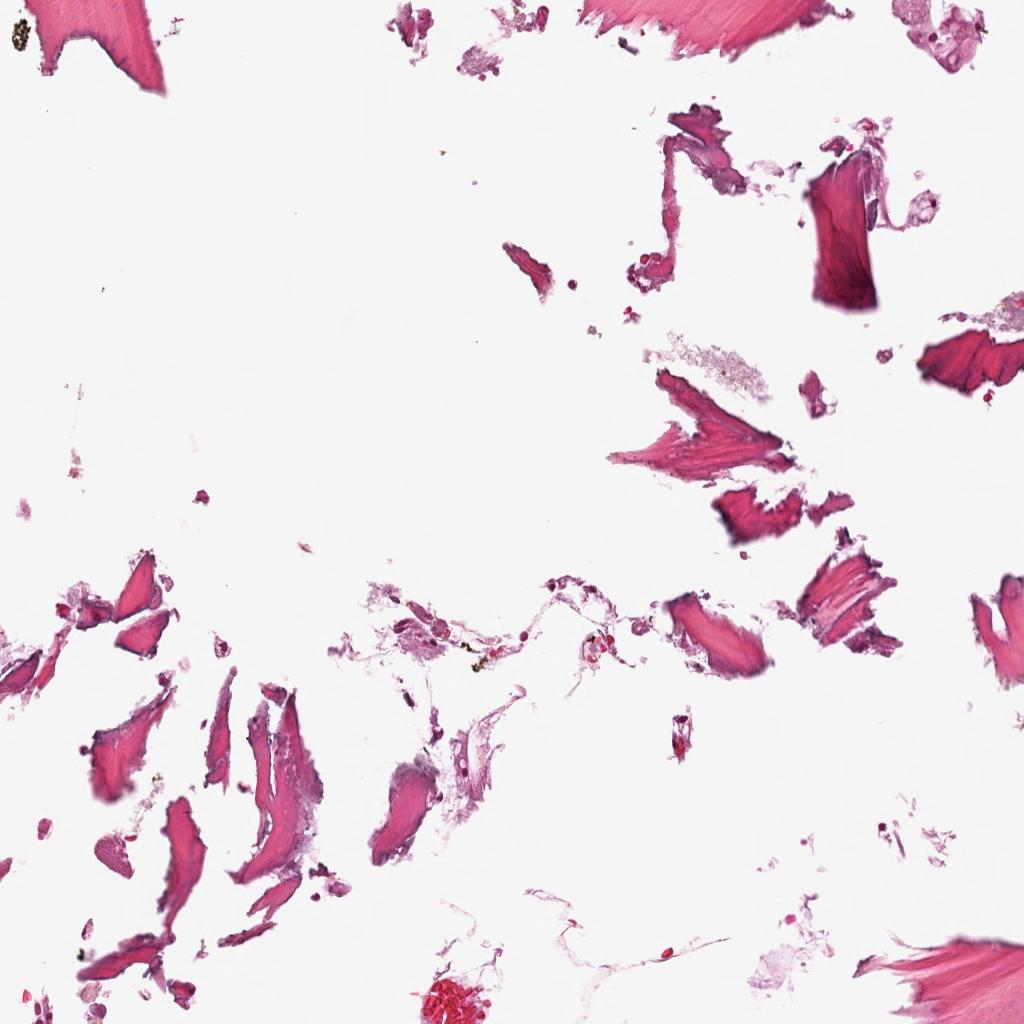
Label: Non-Tumor